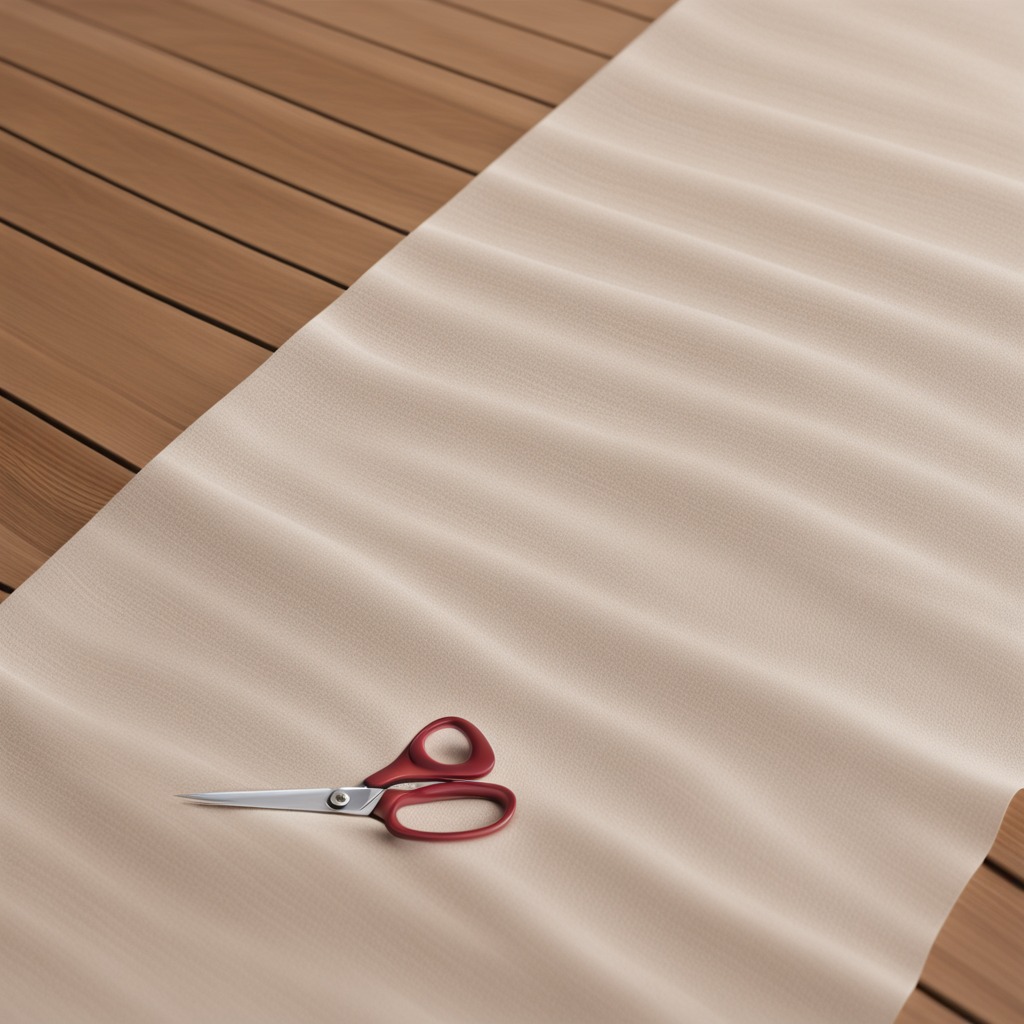
A scissor lying on a wooden table in an outdoor workshop during daytime bright natural light soft shadows worn but beneath the cloth